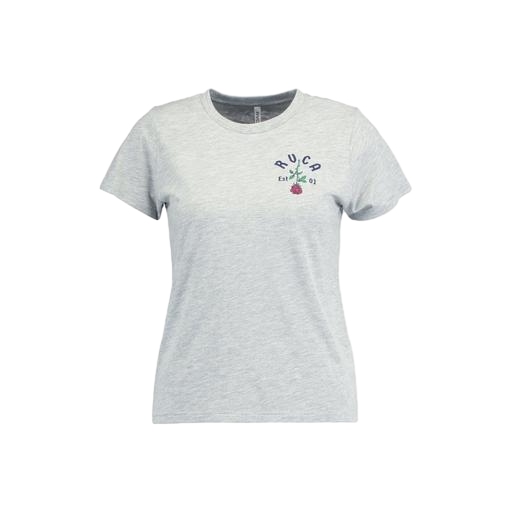
patch t-shirt, graphic t-shirt, women's tee, white background